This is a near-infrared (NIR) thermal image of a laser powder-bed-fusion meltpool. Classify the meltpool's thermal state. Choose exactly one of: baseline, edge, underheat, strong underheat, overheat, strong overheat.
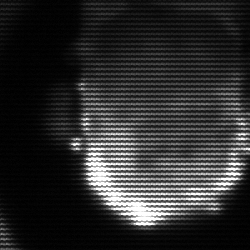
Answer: baseline